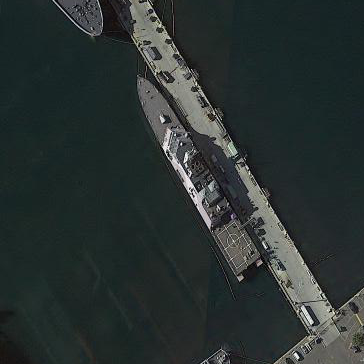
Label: combat